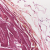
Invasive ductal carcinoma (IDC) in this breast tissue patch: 0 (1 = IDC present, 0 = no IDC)